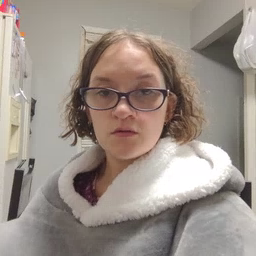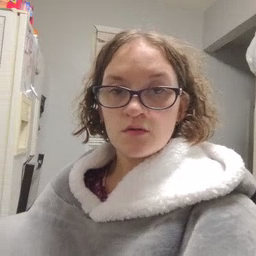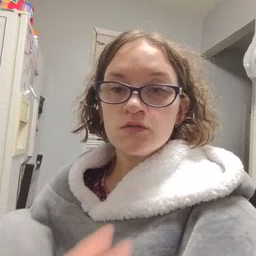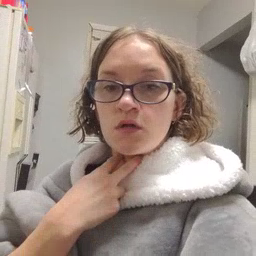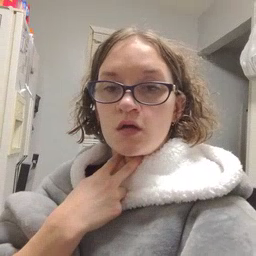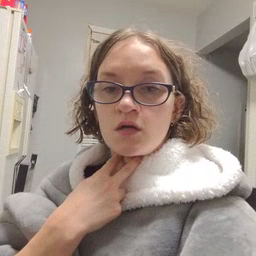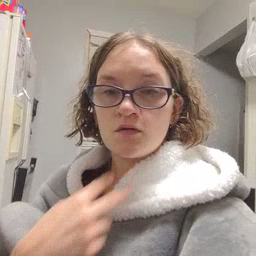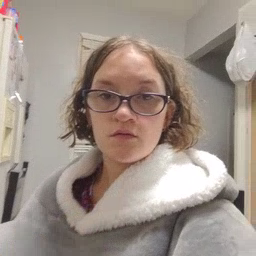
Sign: stuck